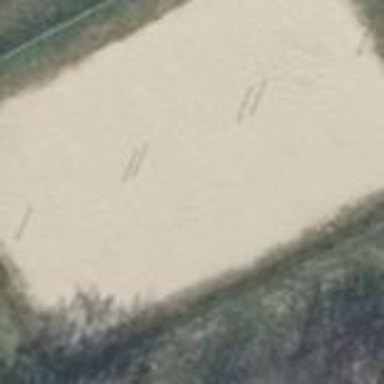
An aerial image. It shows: Sandy pitch for beach volleyball.